Group 1:
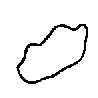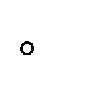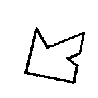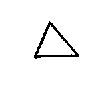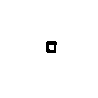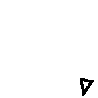
Group 2:
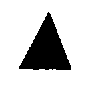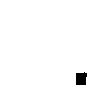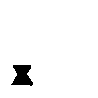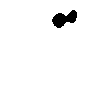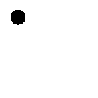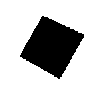
Rule separating the two groups: Hollow outline vs. filled in solid.
Concepts: color, filled, outlined_filled, texture
Comments: All examples in this Bongard Problem are single simple shapes.
Author: Mikhail M. Bongard
Reference: M. M. Bongard, Pattern Recognition, Spartan Books, 1970, p. 214.